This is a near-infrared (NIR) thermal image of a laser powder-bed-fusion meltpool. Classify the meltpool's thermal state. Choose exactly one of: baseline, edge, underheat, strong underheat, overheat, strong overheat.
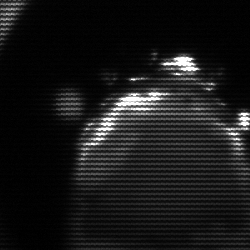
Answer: edge